Current action and preconditions to check: trajectory_clear

Your task: For each precondition in the list above, predict whether it will hold at this action.

Consider the current scene as observed from the mobile robot's camera, and analyze the predicted future states of all dynamic agents (e.g., people, animals, vehicles, or any moving entities) within the NEXT SECOND.

IMPORTANT: Only answer "very likely" if you are absolutely certain—based on strong, clear evidence—that a dynamic agent will violate the precondition in the predicted future state. Do NOT answer "very likely" for unlikely, ambiguous, or low-probability risks.

Ask yourself for each precondition: Is there a high probability, with clear and convincing evidence, that the predicted future states of any dynamic agent will interfere with the predicted future state of the currently executing action within the NEXT SECOND, causing that precondition to fail?

Assess the risk level based on these predictions. Use "likely" or "very likely" if motions create a clear risk of interference.

Use "neutral" or "improbable" if agents are nearby but their predicted paths are clearly diverging or non-conflicting.

Failure Risk Categories: "very improbable", "improbable", "neutral", "likely", "very likely"

Answer Format: Output ONLY the probability_of_failure value from these categories: "very improbable", "improbable", "neutral", "likely", "very likely"

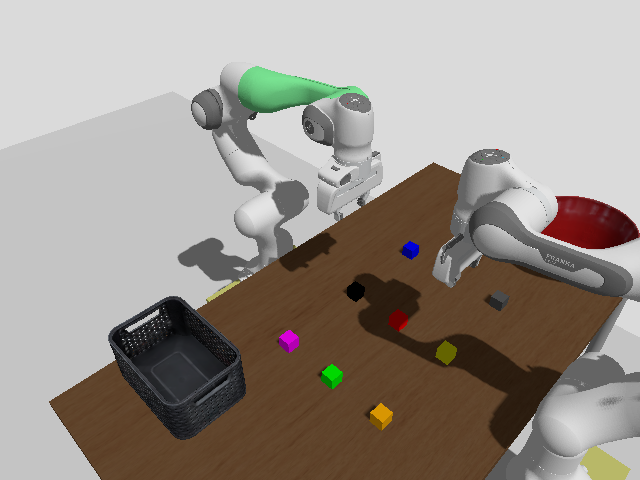

Answer: improbable